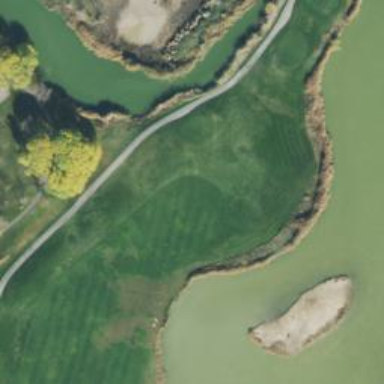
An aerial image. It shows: View of golf hole.